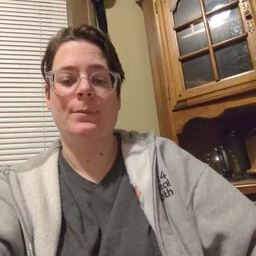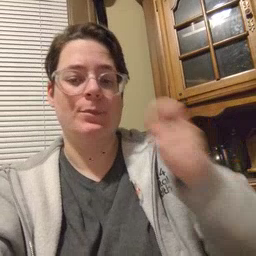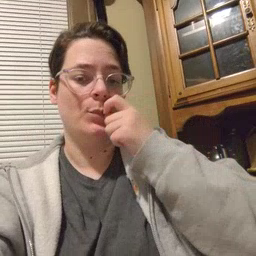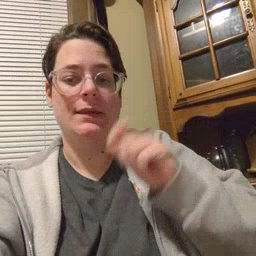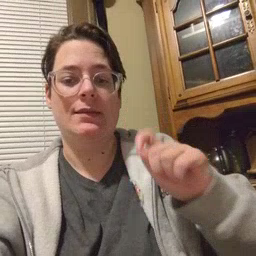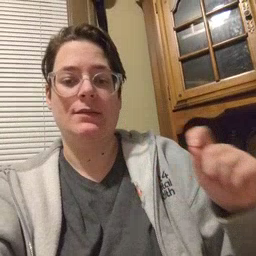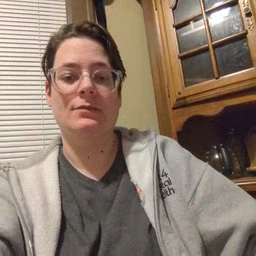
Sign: pencil